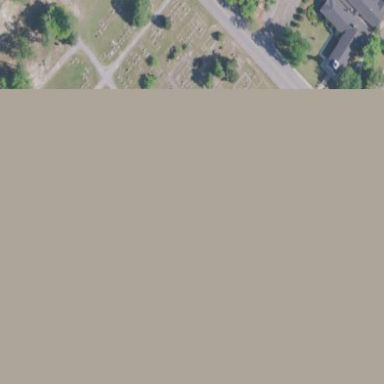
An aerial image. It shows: Cemetery.